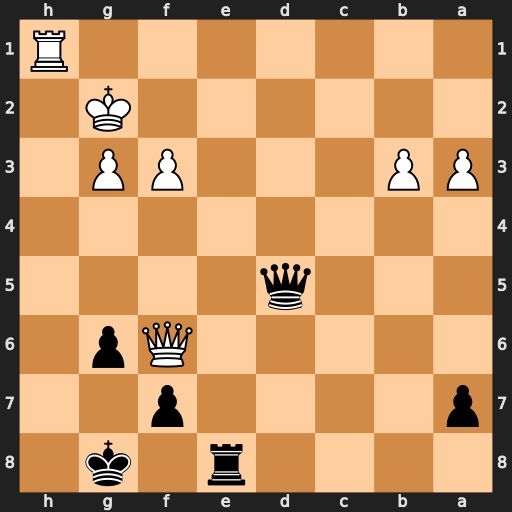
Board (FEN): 4r1k1/p4p2/5Qp1/3q4/8/PP3PP1/6K1/7R
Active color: b
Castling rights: -
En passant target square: -
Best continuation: Re2+ Kh3 Qh5+ Qh4 Qxf3